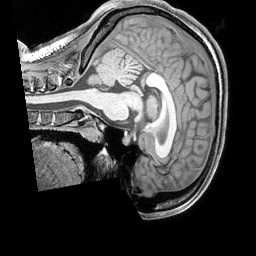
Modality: T1w
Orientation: sagittal
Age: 22
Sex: female
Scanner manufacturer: siemens
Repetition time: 2.3 s
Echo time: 0.00226 s